Interaction volume radius: 5 \u00c5
Interaction volume height: 10 \u00c5
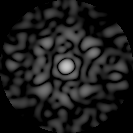
Disorder parameter: 0.8136